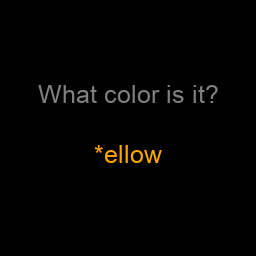
Color: orange
Color name shown: yellow
Background color: black
Question text color: gray